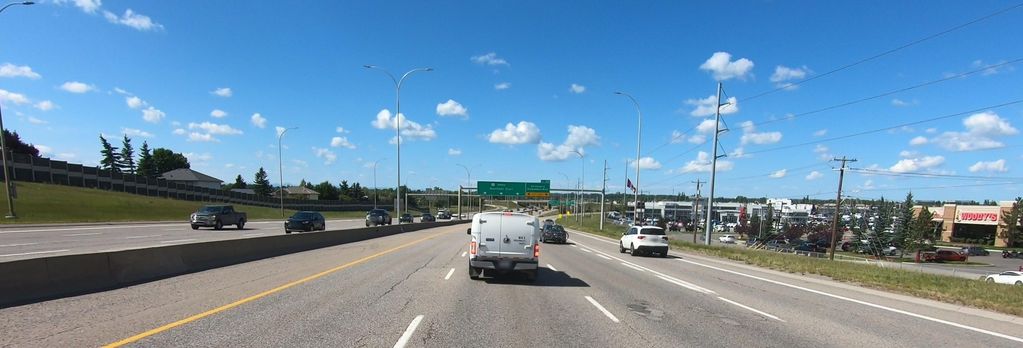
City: calgary